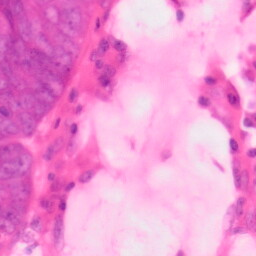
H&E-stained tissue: Colon